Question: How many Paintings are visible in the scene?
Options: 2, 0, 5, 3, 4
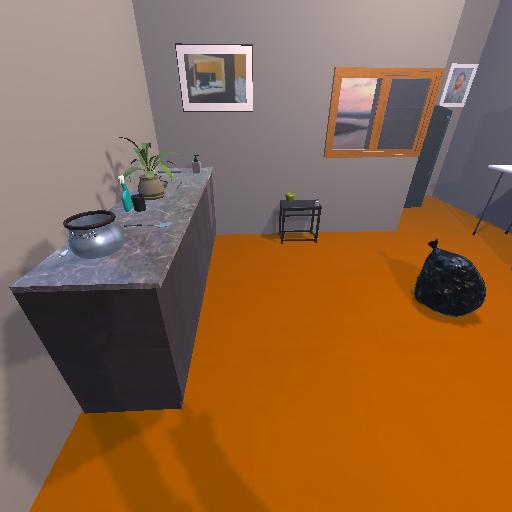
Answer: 2